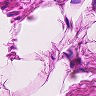
Metastatic tissue present: no